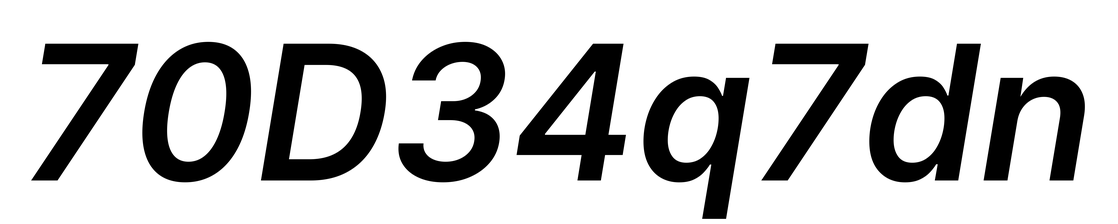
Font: Inter-Italic_SemiBold_Italic